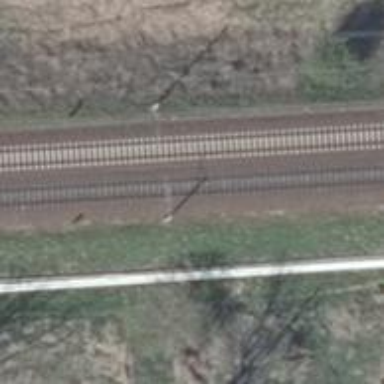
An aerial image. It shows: Railway track with contact lines for electrification.